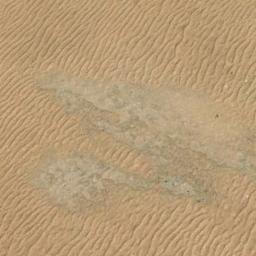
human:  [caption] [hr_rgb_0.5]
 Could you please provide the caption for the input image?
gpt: The color of this desert is taupe .

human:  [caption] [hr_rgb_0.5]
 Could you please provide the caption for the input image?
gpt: There are yellow desert with lines of bare land .

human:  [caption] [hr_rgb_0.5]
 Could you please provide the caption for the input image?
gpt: The desert has some sand ripples and the gray soil is between sand ripples .

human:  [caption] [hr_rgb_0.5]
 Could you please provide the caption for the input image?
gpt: The light yellow desert covers the brown bare land .

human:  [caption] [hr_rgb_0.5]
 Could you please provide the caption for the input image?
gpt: A yellow sandy desert with patterned stripes and bare land .